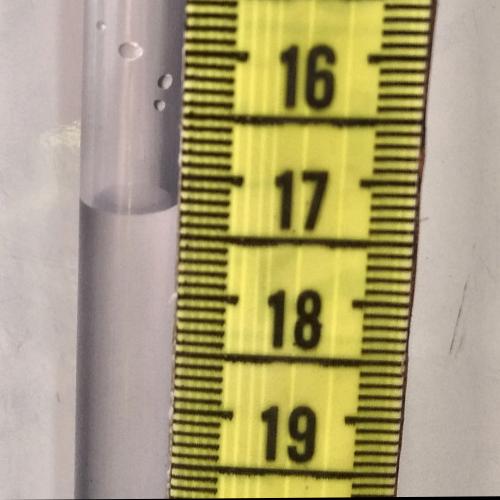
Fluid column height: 17.2 cm